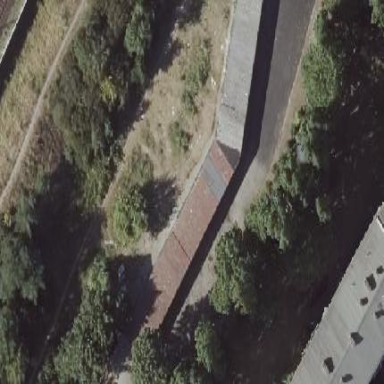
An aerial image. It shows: Group of garages.